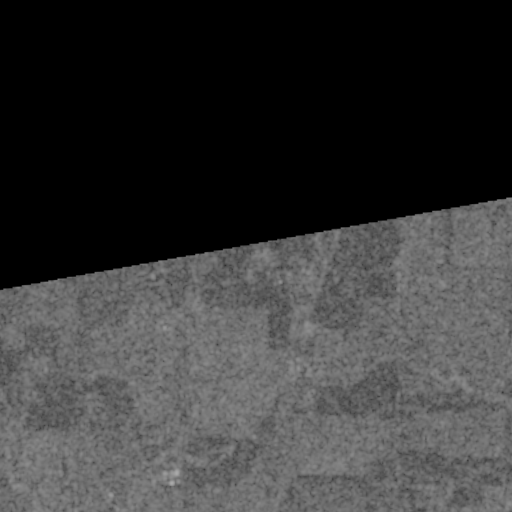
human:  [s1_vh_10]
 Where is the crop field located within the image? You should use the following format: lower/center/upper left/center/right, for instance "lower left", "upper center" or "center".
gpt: The crop field is located in the lower left of the image.
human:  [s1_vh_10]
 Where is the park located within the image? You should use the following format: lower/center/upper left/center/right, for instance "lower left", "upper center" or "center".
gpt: There is no park in the image.

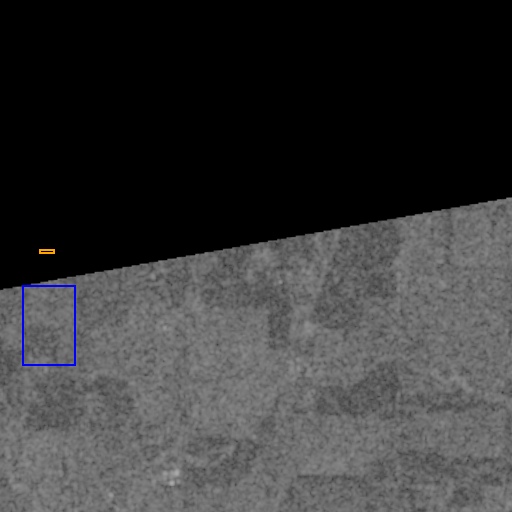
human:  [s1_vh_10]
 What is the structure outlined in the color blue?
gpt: The structure outlined in blue is a crop field.
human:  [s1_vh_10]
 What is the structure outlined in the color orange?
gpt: The structure outlined in orange is a building.
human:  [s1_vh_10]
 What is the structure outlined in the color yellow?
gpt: There is no yellow outline.